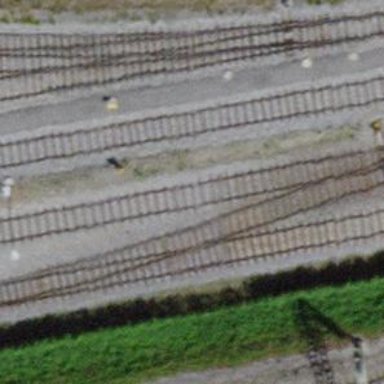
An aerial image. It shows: Single track railway in yard.